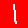
Digit: 1